Interaction volume radius: 5 \u00c5
Interaction volume height: 10 \u00c5
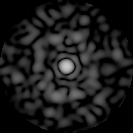
Disorder parameter: 0.7301